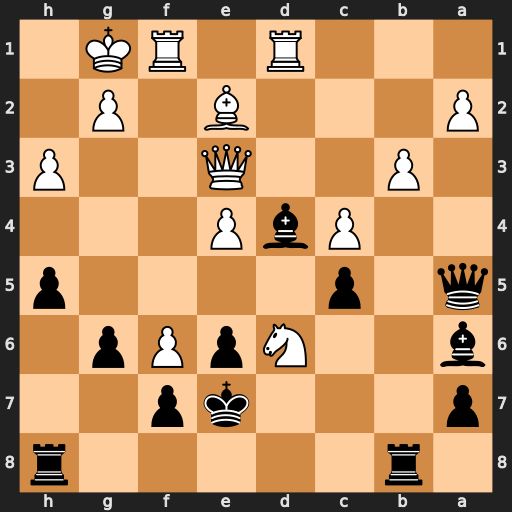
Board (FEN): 1r5r/p3kp2/b2NpPp1/q1p4p/2PbP3/1P2Q2P/P3B1P1/3R1RK1
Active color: b
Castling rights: -
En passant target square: -
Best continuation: Kxd6 Rxd4+ cxd4